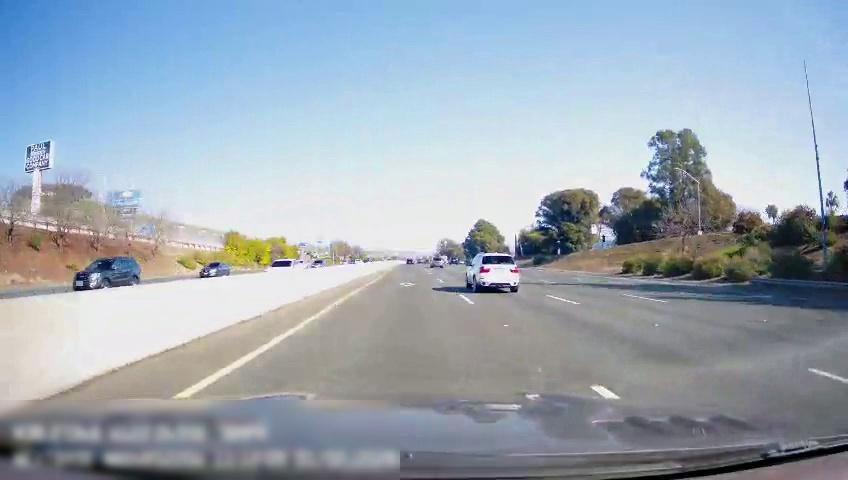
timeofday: Day
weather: Sunny
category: Drivable Space
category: Drivable Space
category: Vehicles | SUV
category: Vehicles | Car
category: Vehicles | Car
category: Vehicles | Car
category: Vehicles | SUV
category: Vehicles | SUV
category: Lanes | Alternate Lane
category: Lanes | Current Lane
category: Lanes | Current Lane
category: Lanes | Alternate Lane